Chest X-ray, PA view. Patient: 60 years old, sex F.
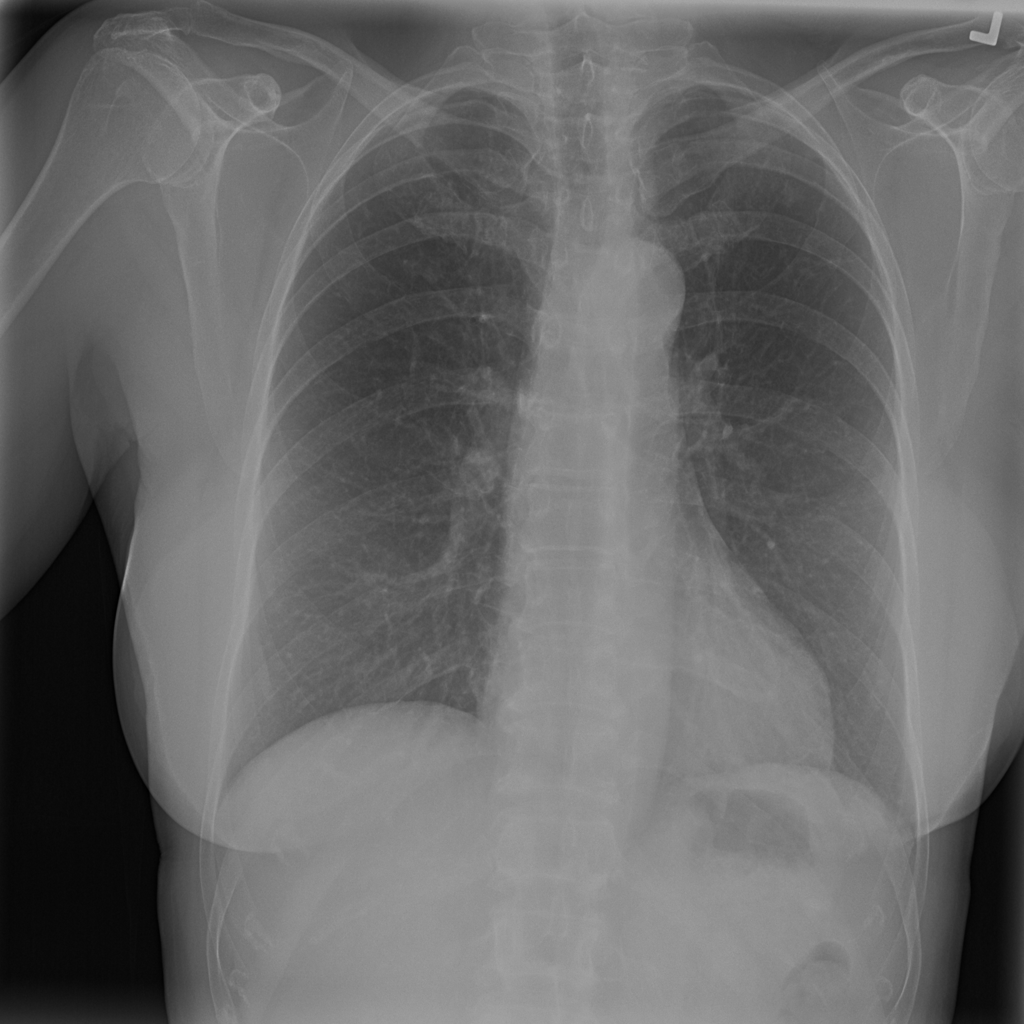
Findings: Infiltration